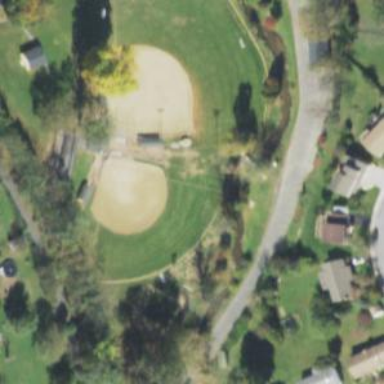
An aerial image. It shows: Baseball pitch for leisure land.